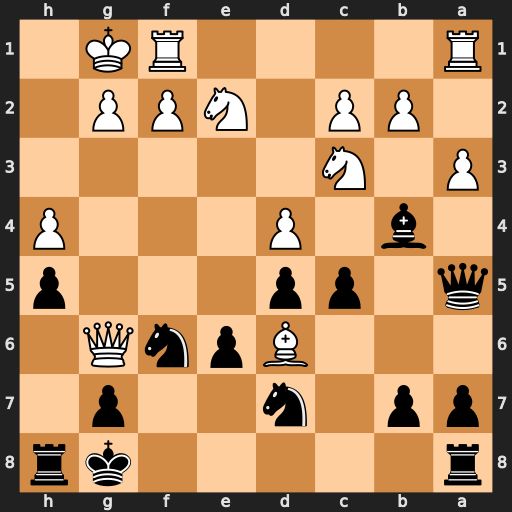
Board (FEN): r5kr/pp1n2p1/3BpnQ1/q1pp3p/1b1P3P/P1N5/1PP1NPP1/R4RK1
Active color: b
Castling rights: -
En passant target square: -
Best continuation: Bxc3 bxc3 Qa6 dxc5 Qxe2